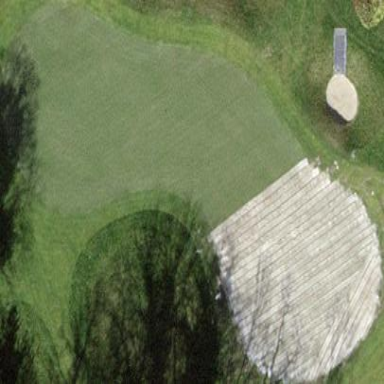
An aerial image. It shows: Golf green.